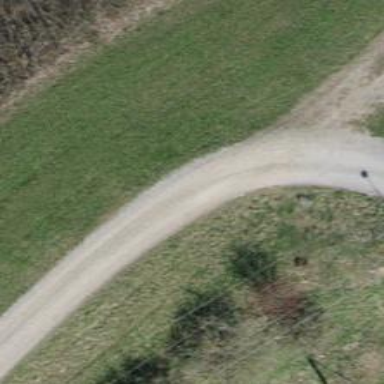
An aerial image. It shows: Compacted grade2 service alley.